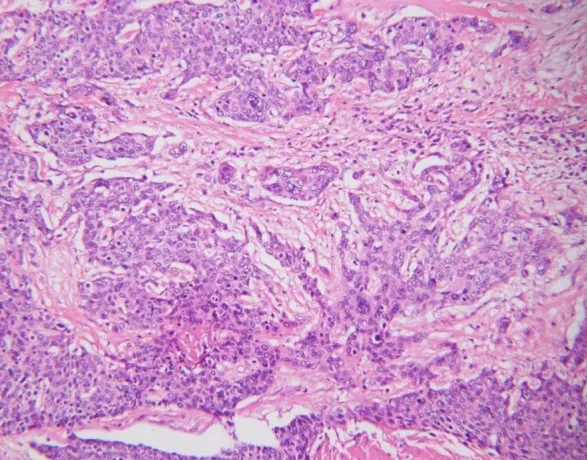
Postoperative histopathology of kidney showing poorly differentiated.
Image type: pathology (h&e)